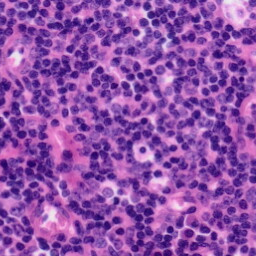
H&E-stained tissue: Tonsil